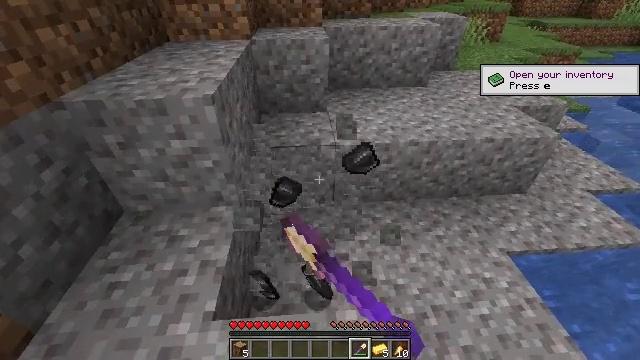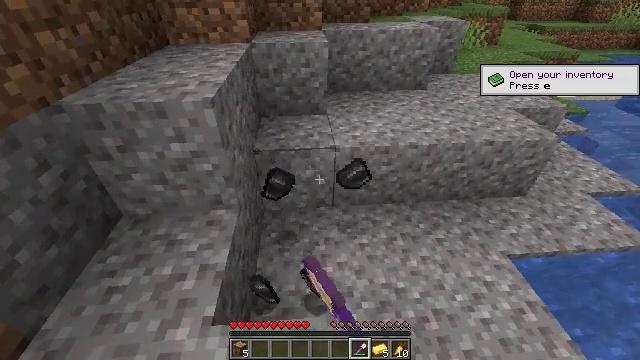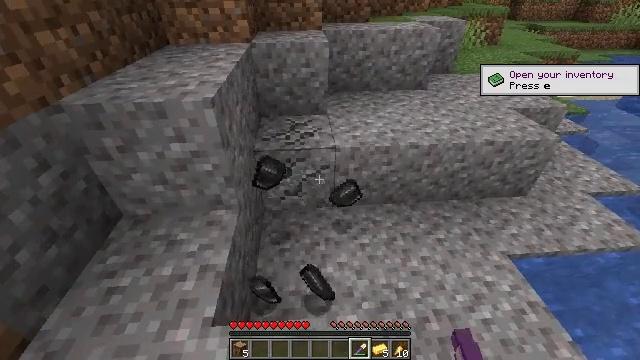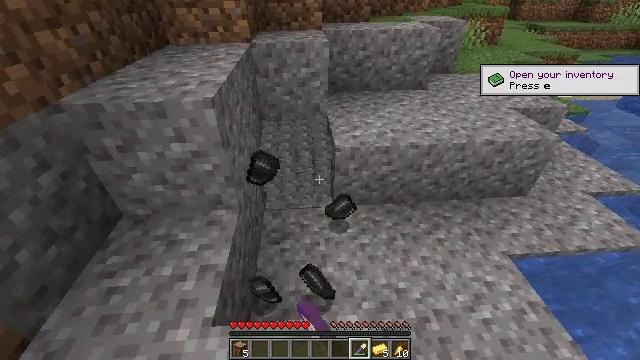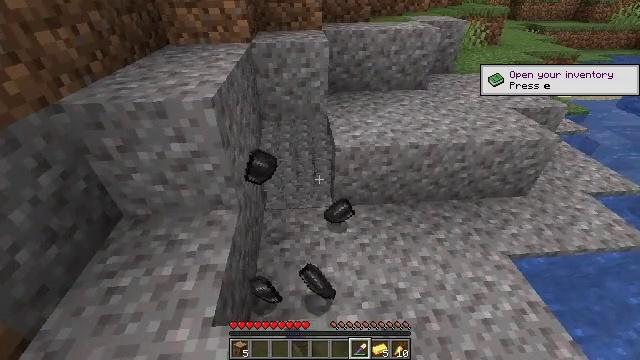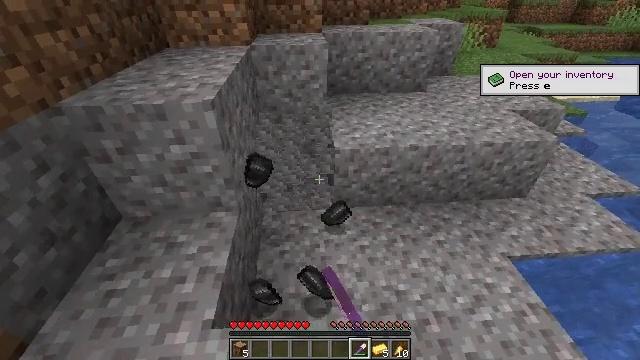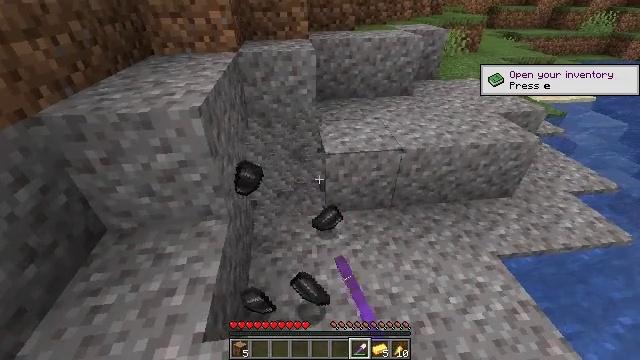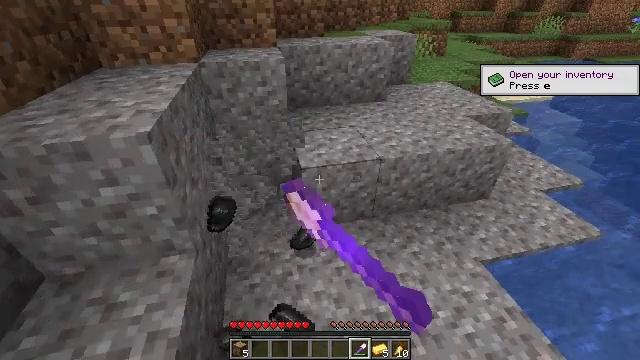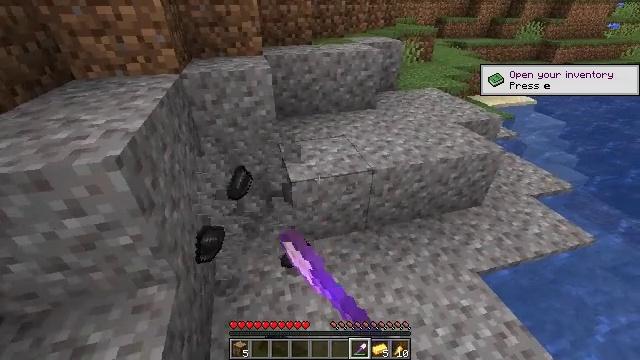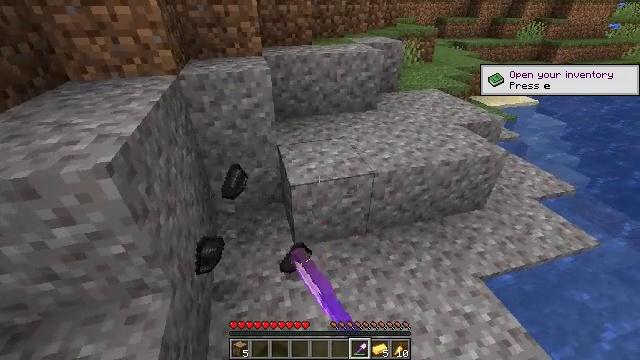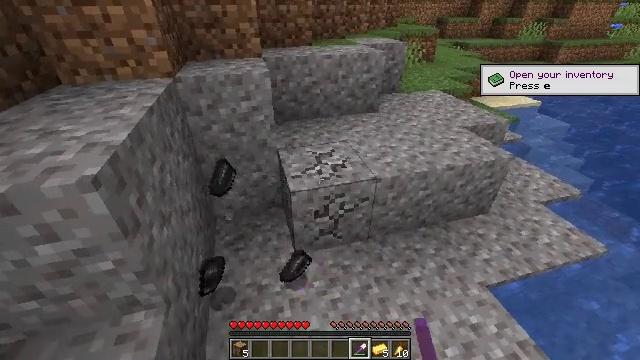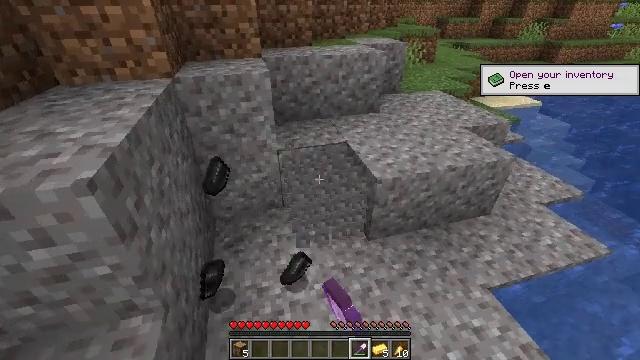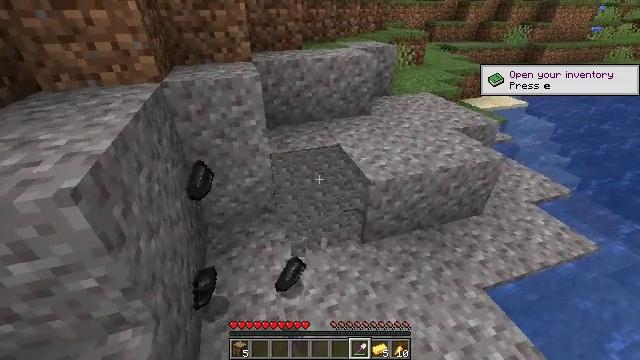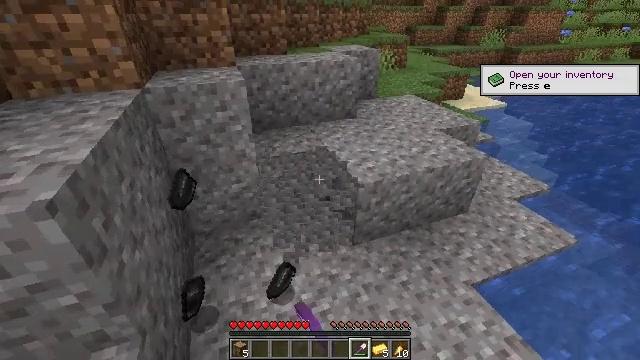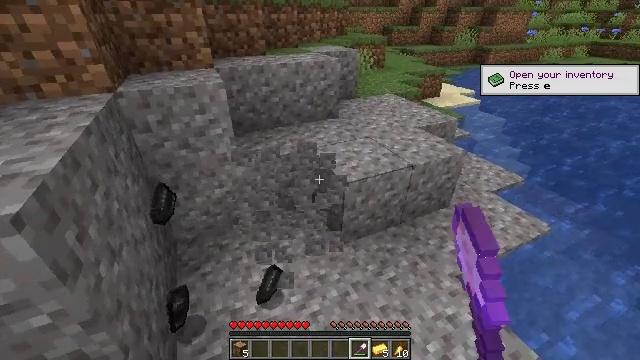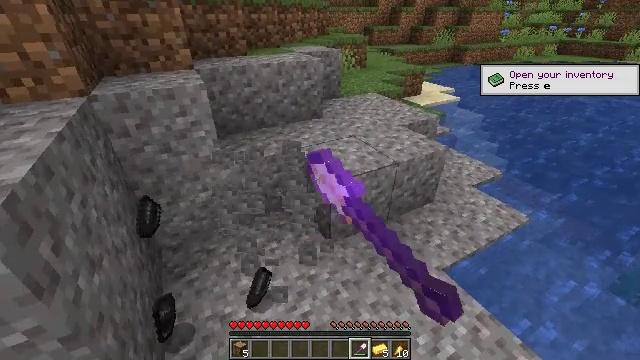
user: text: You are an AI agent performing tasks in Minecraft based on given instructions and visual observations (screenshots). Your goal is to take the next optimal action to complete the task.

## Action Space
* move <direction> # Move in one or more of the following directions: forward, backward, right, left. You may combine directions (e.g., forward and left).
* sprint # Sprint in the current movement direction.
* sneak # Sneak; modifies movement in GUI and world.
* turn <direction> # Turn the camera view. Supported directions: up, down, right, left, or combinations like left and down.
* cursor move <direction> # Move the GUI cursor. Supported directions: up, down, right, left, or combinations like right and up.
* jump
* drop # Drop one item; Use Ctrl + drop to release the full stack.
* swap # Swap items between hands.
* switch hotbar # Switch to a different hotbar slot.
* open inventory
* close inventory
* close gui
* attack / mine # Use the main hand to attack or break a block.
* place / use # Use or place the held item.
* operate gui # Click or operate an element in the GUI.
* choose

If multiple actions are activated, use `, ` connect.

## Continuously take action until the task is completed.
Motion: motion action
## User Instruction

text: Mine gravel from the ground.
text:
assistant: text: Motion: attack / mine
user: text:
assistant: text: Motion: attack / mine
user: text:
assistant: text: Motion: attack / mine
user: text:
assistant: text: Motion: attack / mine
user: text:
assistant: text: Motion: attack / mine
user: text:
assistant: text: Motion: move forward, turn right and up, attack / mine
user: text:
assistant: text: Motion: move forward, turn right, attack / mine
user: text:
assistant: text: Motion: move forward, turn right and up, attack / mine
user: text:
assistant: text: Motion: attack / mine
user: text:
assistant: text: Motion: attack / mine
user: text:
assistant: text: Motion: attack / mine
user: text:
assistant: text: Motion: turn right, attack / mine
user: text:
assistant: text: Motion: turn right, attack / mine
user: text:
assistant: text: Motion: turn right, attack / mine
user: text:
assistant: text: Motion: turn right, attack / mine
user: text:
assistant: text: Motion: turn right, attack / mine
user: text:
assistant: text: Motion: turn right, attack / mine
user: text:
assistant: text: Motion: attack / mine
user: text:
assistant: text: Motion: move forward and move left, attack / mine
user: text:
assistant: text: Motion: move forward and move left, attack / mine
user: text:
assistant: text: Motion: move forward and move left, turn right, attack / mine
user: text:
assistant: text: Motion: move forward and move left, turn right, attack / mine
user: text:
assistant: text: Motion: move forward and move left, turn right, attack / mine
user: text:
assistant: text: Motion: move left, turn right and up, attack / mine
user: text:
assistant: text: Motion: turn right and up, attack / mine
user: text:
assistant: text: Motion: turn right and up, attack / mine
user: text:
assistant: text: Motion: turn right, attack / mine
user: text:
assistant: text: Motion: turn up, attack / mine
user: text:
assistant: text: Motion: turn right and up, attack / mine
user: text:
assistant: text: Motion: attack / mine